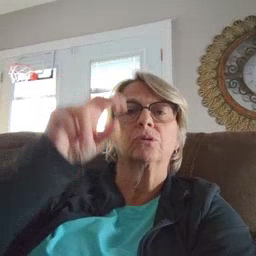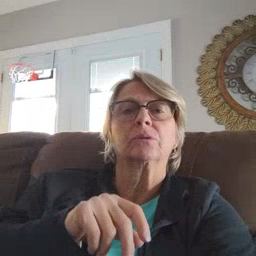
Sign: stairs